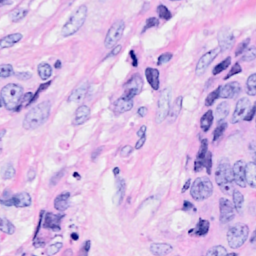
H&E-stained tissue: Breast